Question: How to change color schema on Developer Tools, JavaScript Console in Google Chrome ?
Like this:

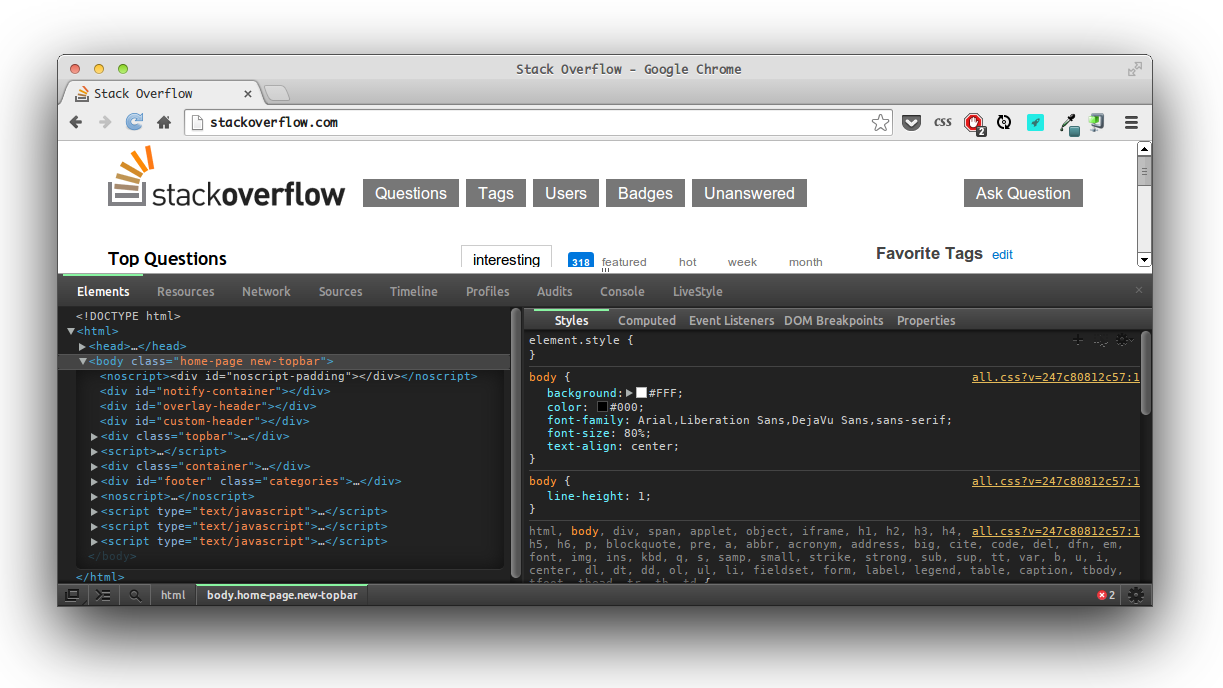
Answer: 1. Install a DevTools Theme like Zero Dark Matrix
2. Goto chrome://flags/#enable-devtools-experiments, and enable Developer Tools experiments.
3. Select Relaunch Now at the bottom of the page.
4. F12 to Open developer tools, go to Settings, select Experiments tab, and check Allow custom UI themes.
5. F12, Reload DevTools.